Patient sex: M
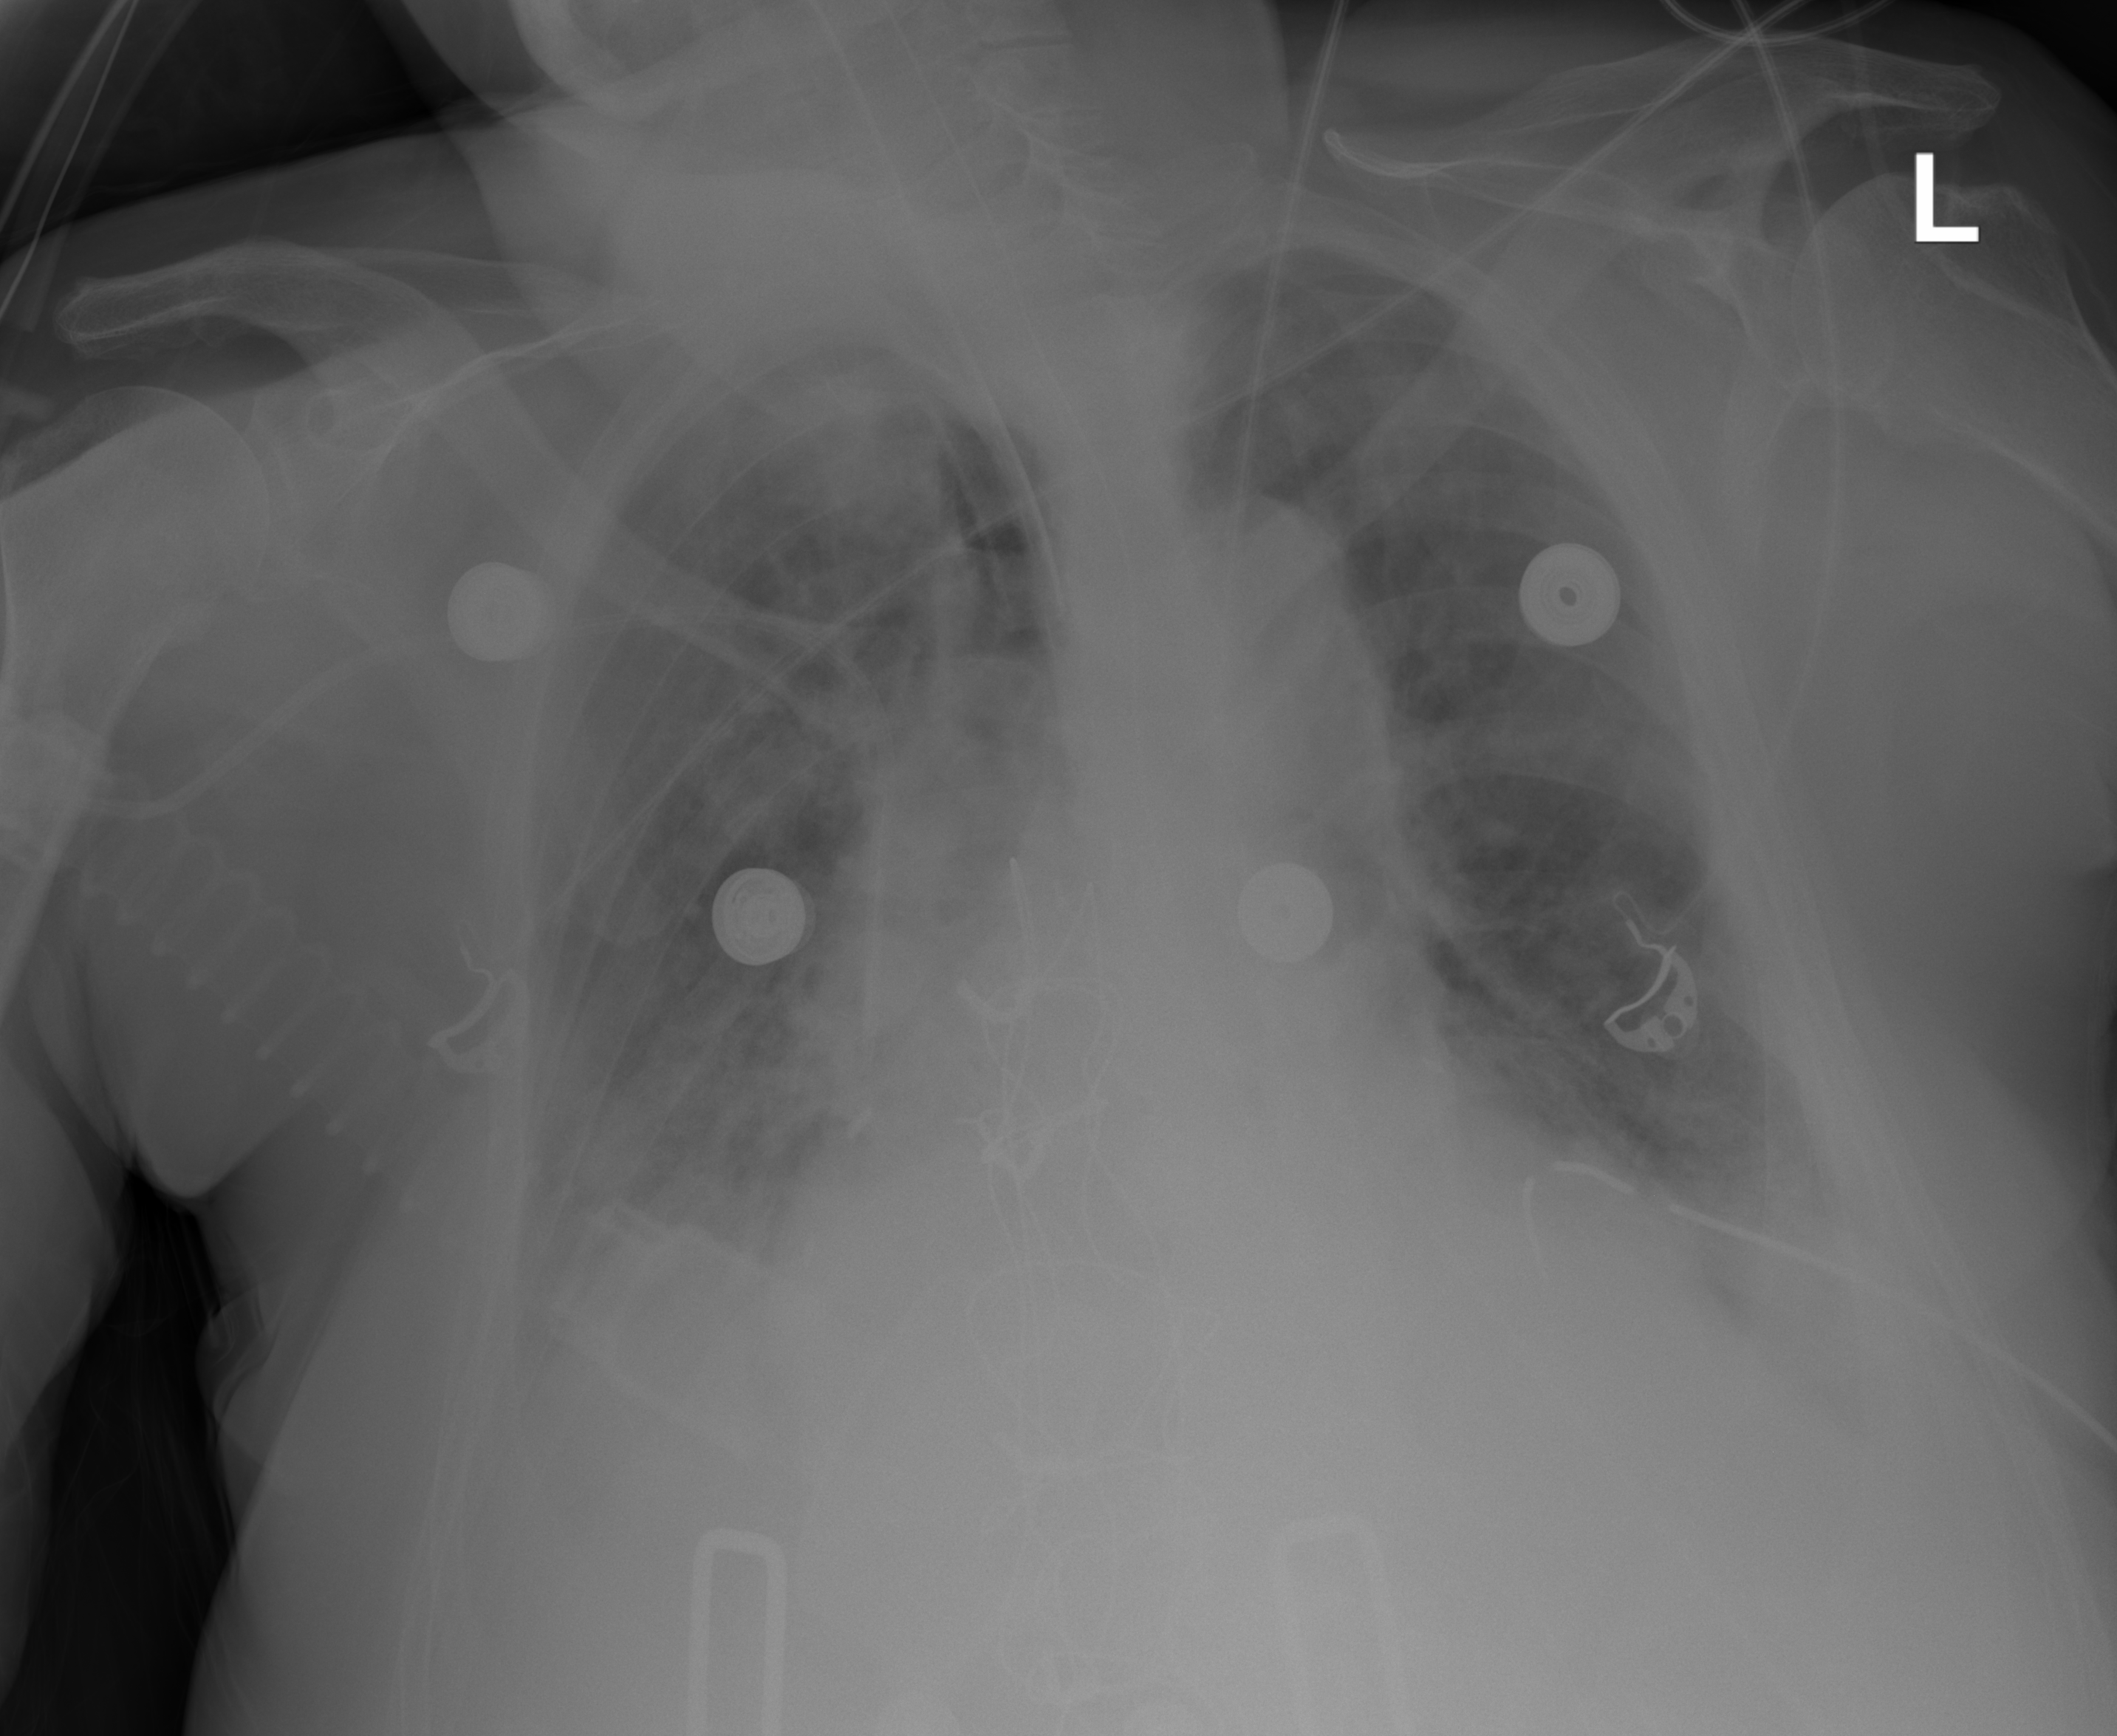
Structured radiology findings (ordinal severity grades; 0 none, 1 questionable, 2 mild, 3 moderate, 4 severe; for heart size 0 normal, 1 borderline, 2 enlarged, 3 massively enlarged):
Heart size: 2
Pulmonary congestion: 2
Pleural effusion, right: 2
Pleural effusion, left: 2
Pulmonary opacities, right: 2
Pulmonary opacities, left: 1
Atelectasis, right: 3
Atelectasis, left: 2